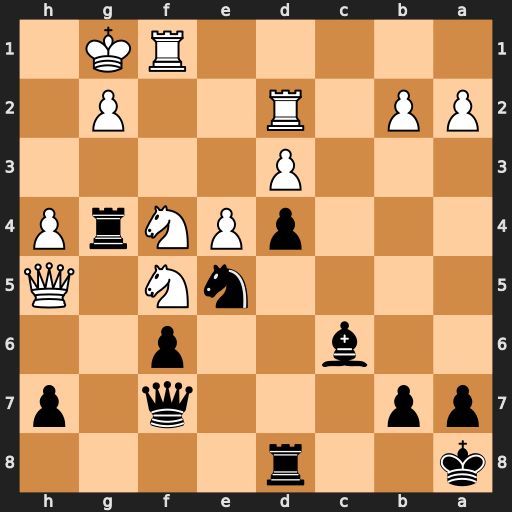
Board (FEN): k2r4/pp3q1p/2b2p2/4nN1Q/3pPNrP/3P4/PP1R2P1/5RK1
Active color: b
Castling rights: -
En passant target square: -
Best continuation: Rxf4 Qxf7 Rxf1+ Kxf1 Nxf7